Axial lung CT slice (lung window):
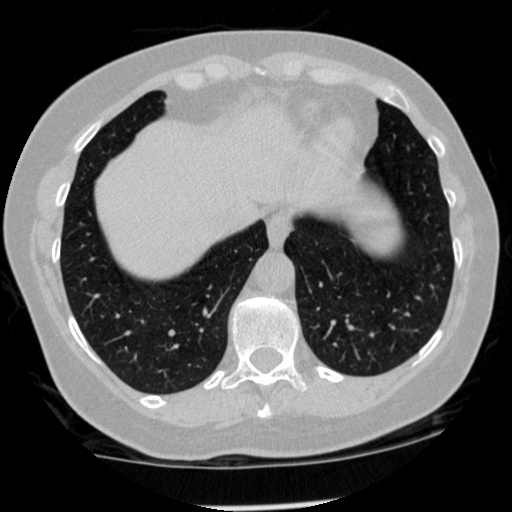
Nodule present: no